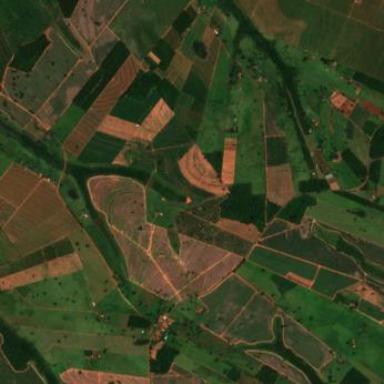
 which is harvested to produce sugar cane."